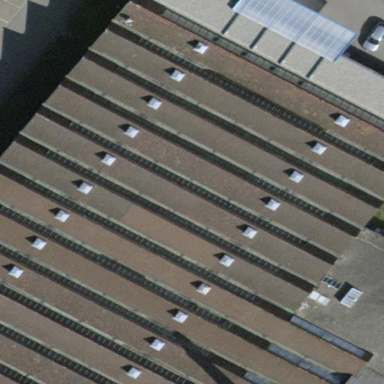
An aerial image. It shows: Industrial building.